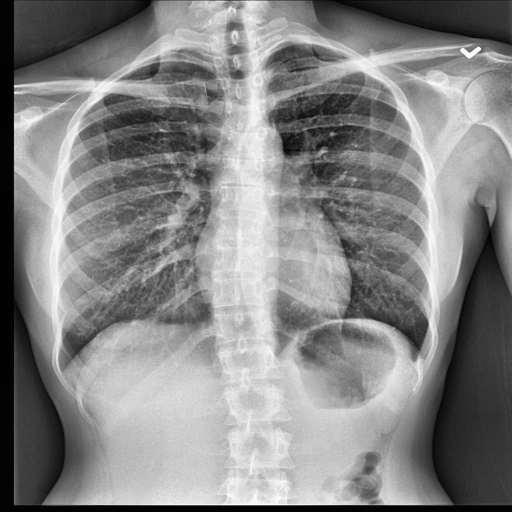
Finding: NORMAL